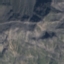
Land use / land cover: HerbaceousVegetation